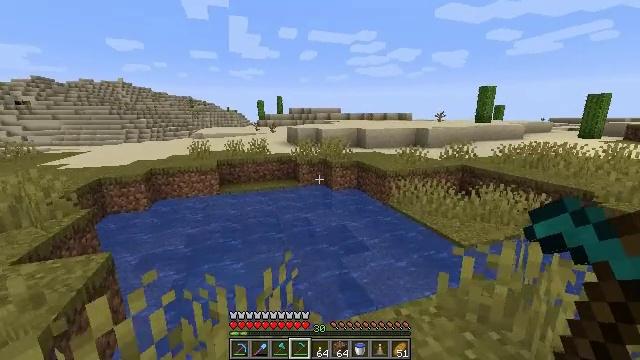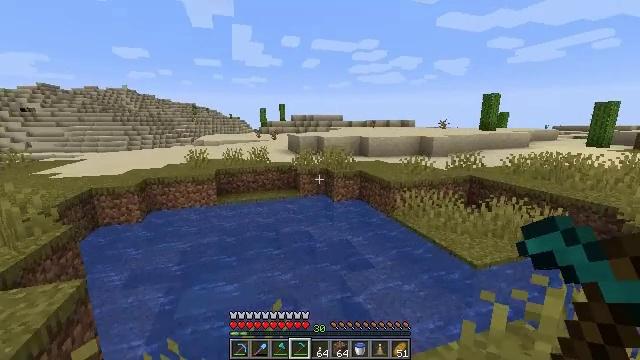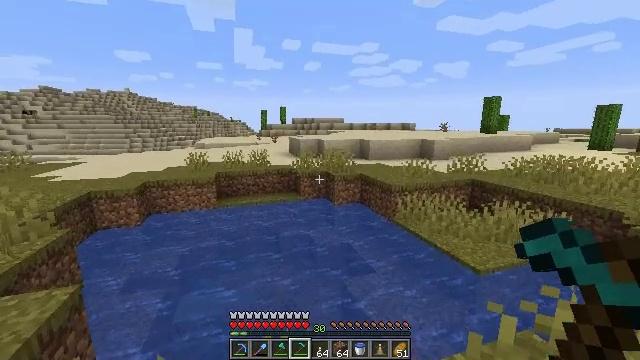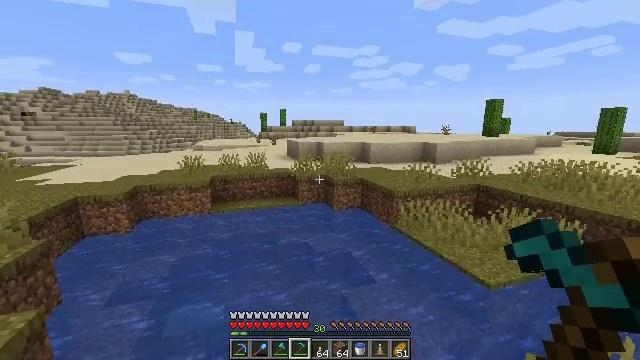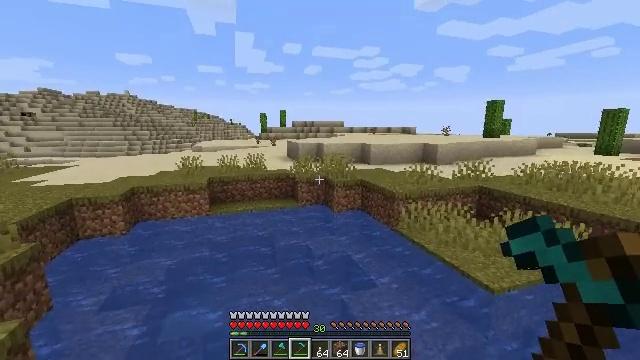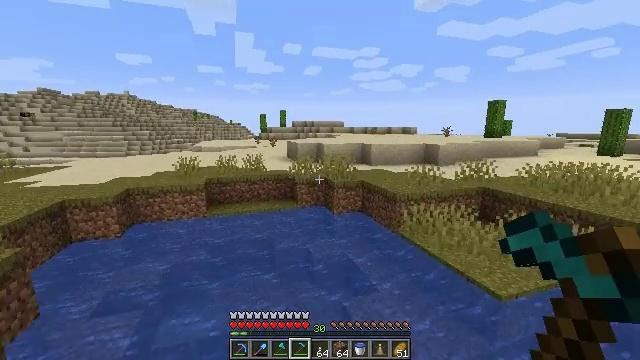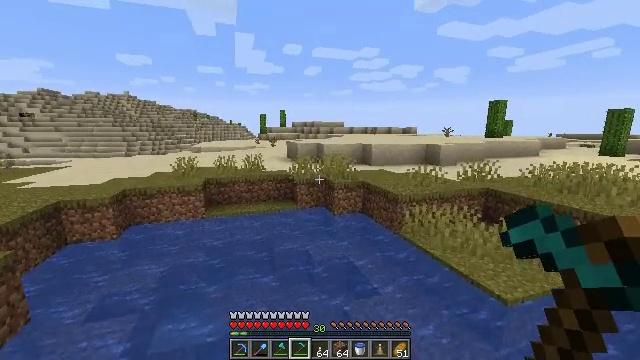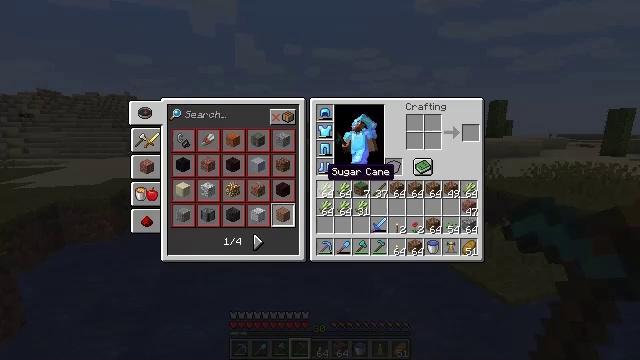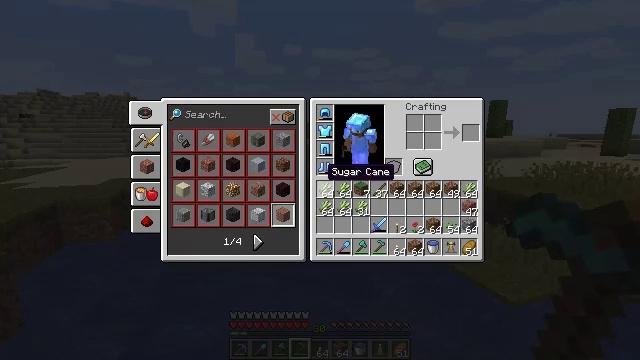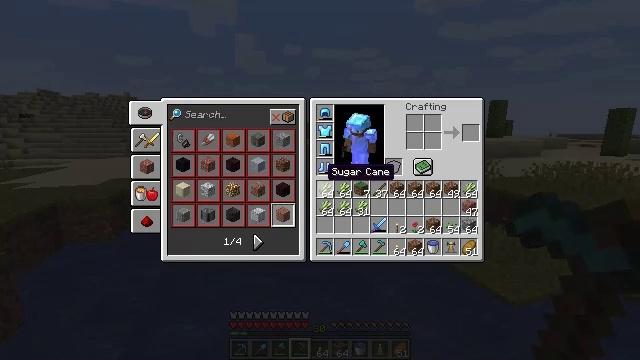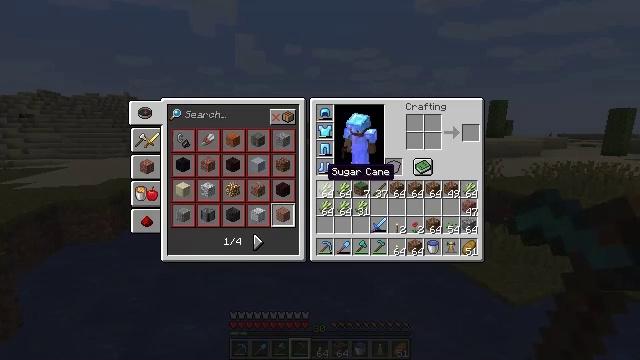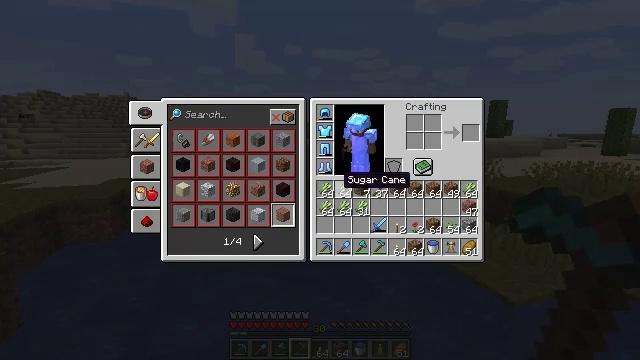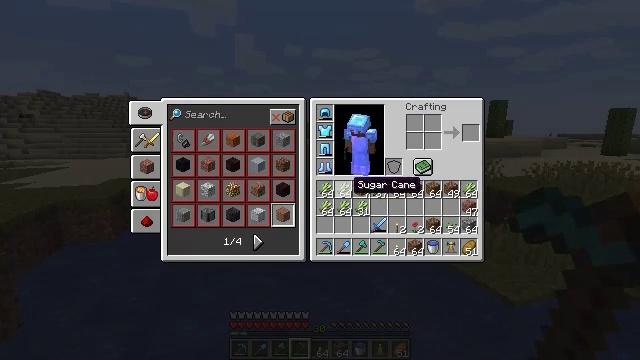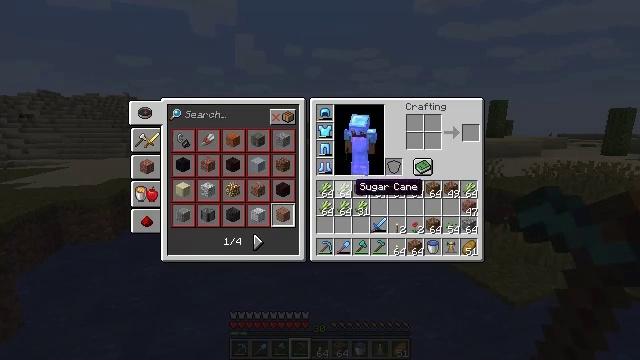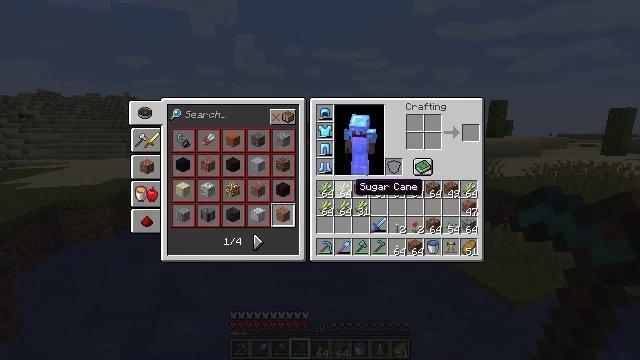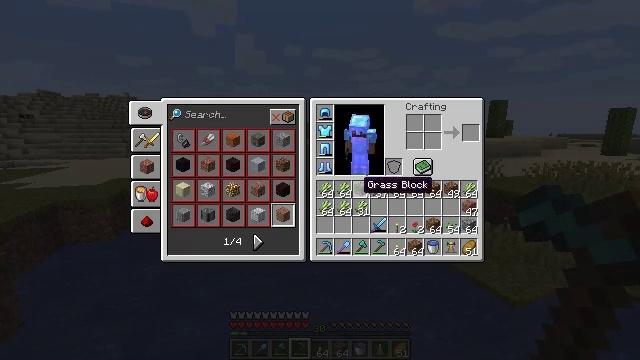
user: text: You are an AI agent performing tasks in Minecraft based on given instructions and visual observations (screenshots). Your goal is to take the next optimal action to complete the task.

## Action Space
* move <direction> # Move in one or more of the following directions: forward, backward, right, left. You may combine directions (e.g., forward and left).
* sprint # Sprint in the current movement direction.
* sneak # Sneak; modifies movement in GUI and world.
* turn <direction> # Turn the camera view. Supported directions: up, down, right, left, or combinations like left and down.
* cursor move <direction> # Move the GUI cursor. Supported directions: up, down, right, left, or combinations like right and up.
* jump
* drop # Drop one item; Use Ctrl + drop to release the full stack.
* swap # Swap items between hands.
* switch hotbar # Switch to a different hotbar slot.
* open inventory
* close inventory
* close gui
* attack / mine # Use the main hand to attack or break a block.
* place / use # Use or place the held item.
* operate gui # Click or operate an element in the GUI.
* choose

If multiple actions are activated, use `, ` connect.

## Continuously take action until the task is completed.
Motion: motion action
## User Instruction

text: Remove a grass block from the inventory.
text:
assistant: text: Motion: move forward, turn up
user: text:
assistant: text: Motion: move forward
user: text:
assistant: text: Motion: move forward
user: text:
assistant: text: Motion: move forward
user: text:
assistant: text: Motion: no_op
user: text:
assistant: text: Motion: no_op
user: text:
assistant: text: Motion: open inventory
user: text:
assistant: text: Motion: open inventory
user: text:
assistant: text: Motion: open inventory
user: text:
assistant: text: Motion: no_op
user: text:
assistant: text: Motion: cursor move right and down
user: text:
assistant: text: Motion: cursor move right
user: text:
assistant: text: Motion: no_op
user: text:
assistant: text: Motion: no_op
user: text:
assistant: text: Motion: cursor move right
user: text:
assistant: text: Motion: no_op
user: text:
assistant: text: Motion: no_op
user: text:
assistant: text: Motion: no_op
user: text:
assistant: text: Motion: cursor move right
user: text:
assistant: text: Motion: cursor move right
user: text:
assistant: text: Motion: no_op
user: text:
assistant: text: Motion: no_op
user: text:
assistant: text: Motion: no_op
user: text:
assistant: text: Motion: no_op
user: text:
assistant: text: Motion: cursor move left
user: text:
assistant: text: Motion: cursor move left
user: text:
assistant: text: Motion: cursor move left
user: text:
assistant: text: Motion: cursor move left
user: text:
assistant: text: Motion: cursor move left
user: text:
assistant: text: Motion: no_op